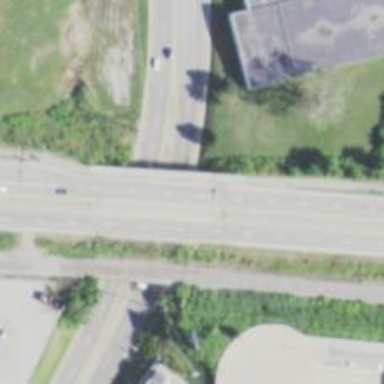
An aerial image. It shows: Asphalt bridge over expressway trunk road.